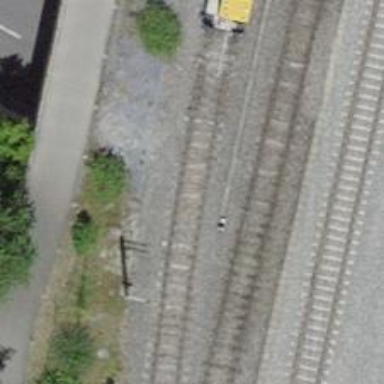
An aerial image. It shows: Railway yard with one track in service.